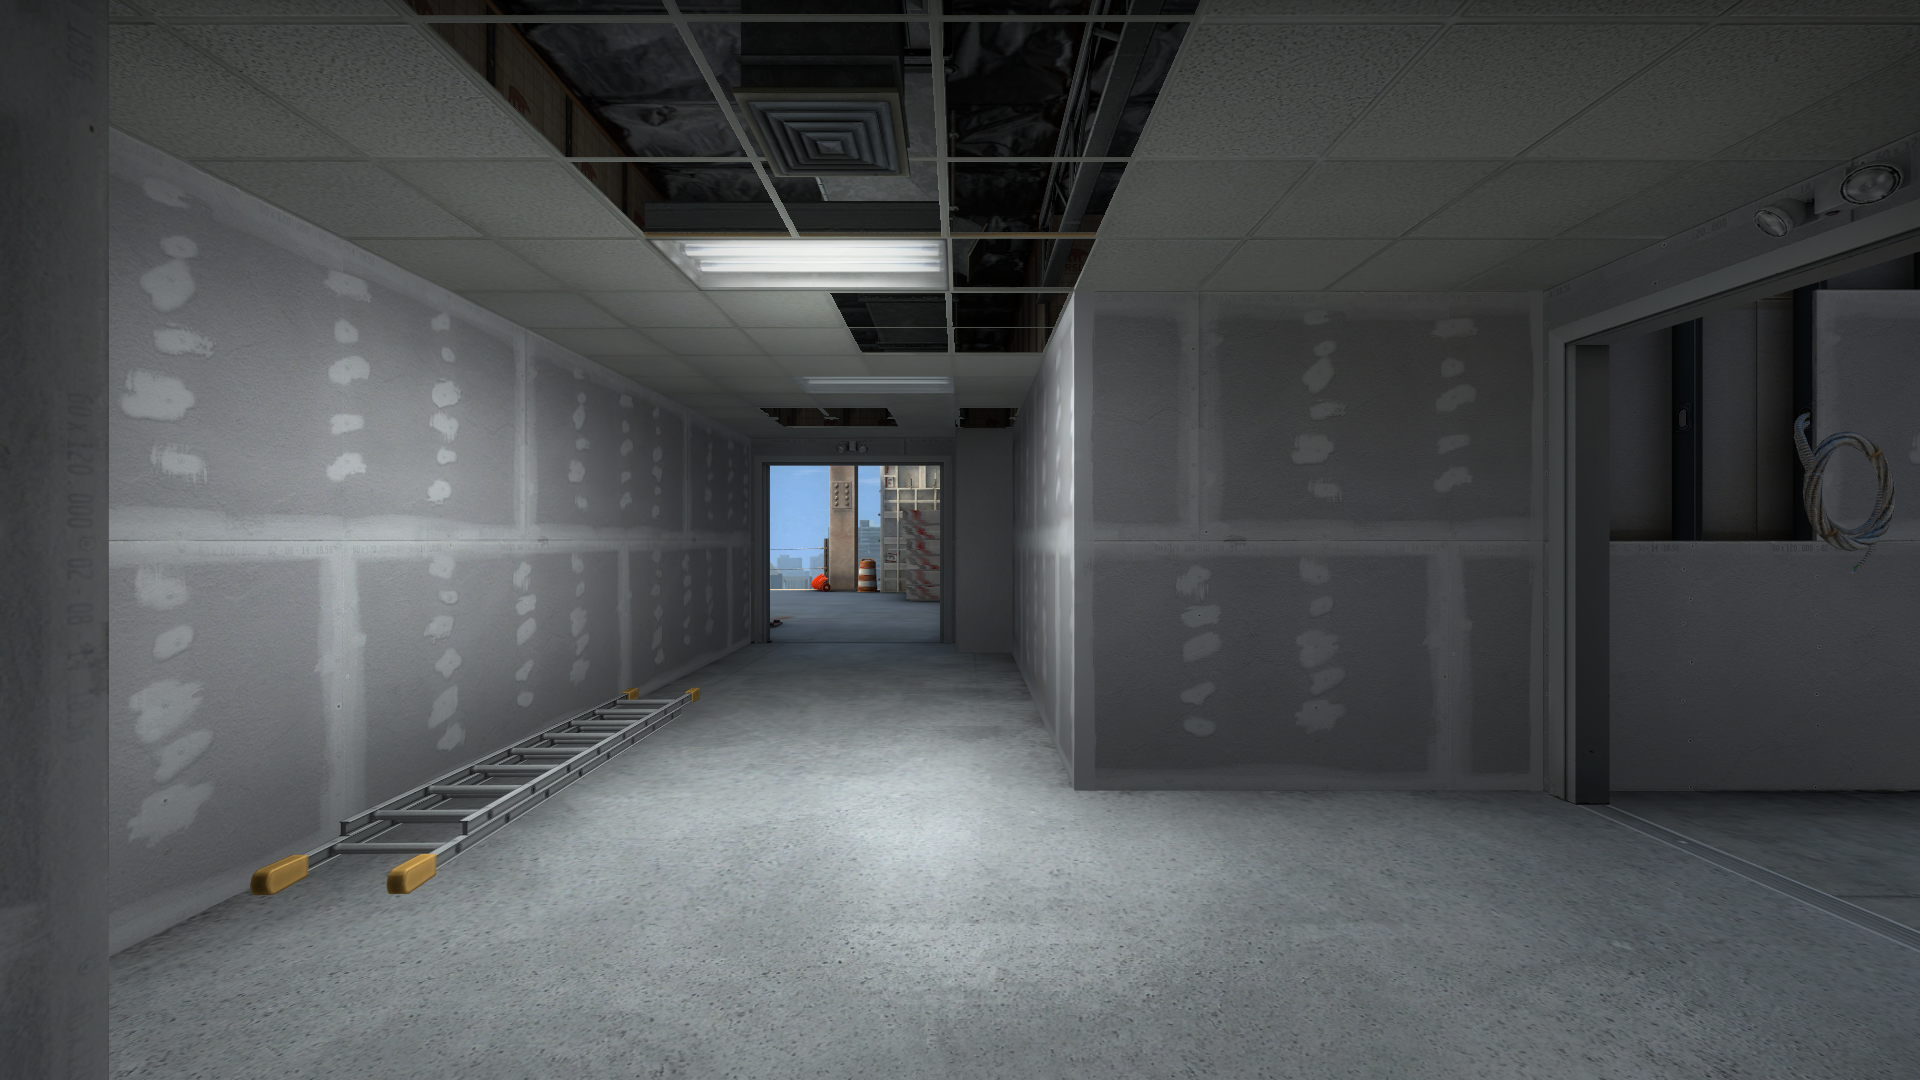
Map: de_vertigo